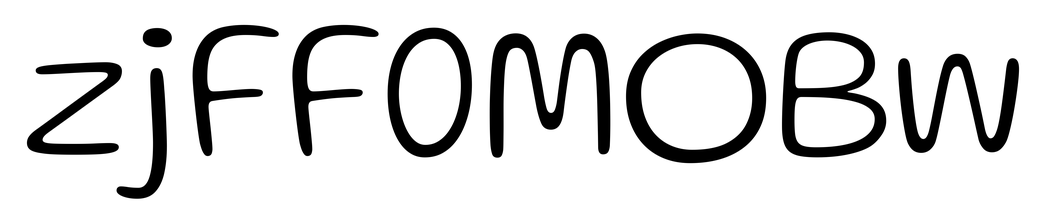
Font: Gluten_ExtraLight